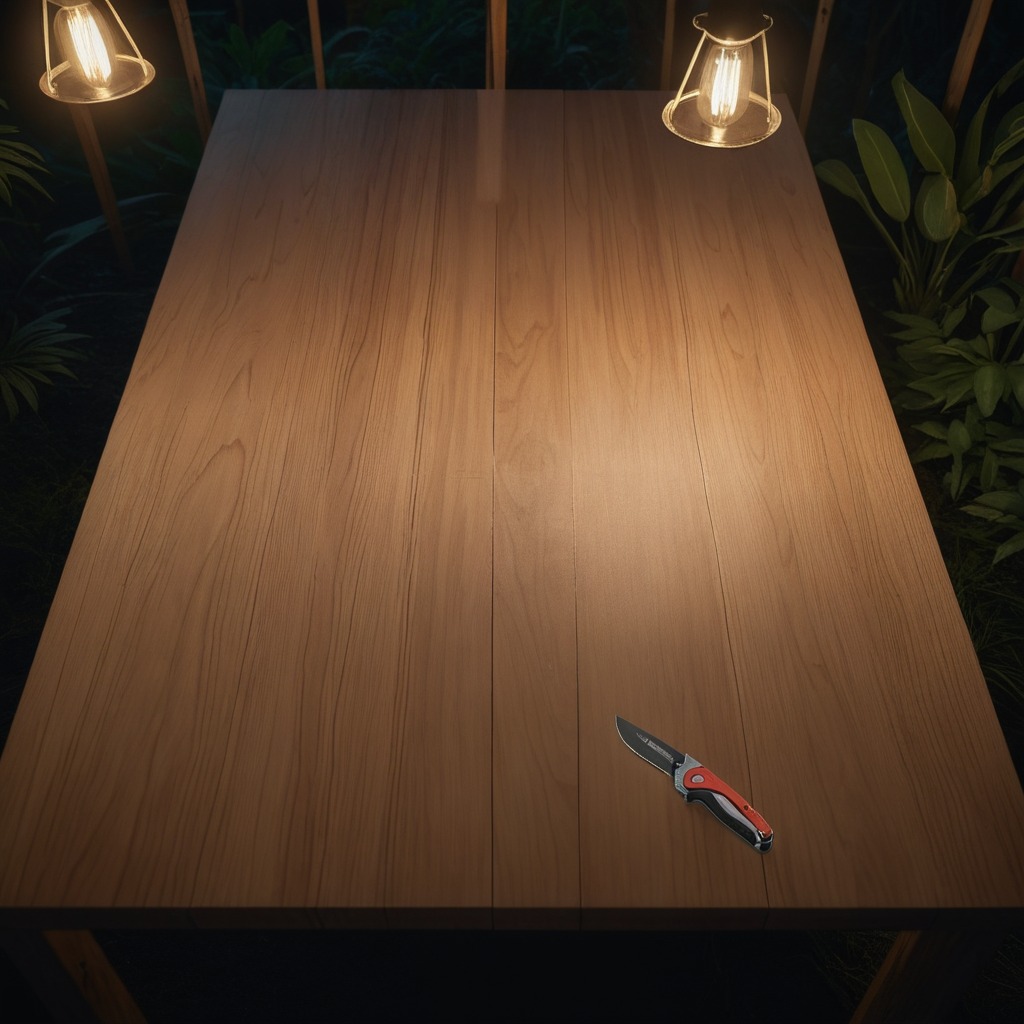
A utility knife is lying on a wooden table inside a jungle field workshop tent at night.